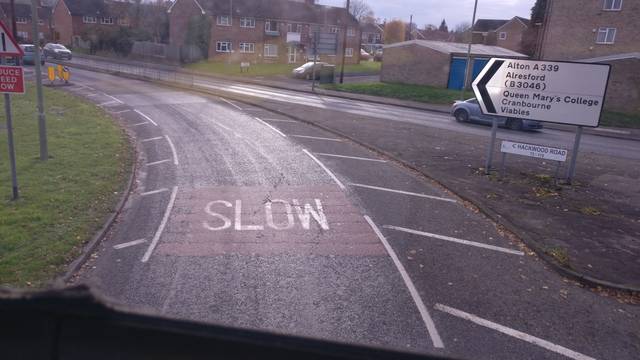
Region: United Kingdom
Coordinates: 51.257, -1.081